Question: I want to compute the extent of haze of an image for each block. This is done by finding the dark channel value that is used to reflect the extent of haze. This concept is from Kaiming He's paper on a <URL>.
The dark channel value for each block is defined as follows:

where 'I^c (x',y')' denotes the intensity at a pixel location '(x',y')' in color channel 'c' (one of Red, Green, or Blue color channel), and 'omega(x,y)' denotes the neighborhood of the pixel location '(x',y')'.
I'm not sure how to translate this equation in MATLAB?
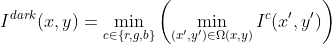
Answer: If I correctly understand what this equation is asking for, you are essentially extracting pixel blocks centered at each '(x,y)' in the image, you determine the minimum value within this pixel block for the red, green, and blue channels. This results in 3 values where each value is the minimum within the pixel block for each channel. From these 3 values, you choose the minimum of these and that is the final result for a location '(x,y)' in the image.
We can do this very easily with <URL>. What 'ordfilt2' does is that it applies an order-statistics filter to your image. You specify a mask of which pixels needs to be analyzed in your neighbourhood, it gathers those pixels in the neighbourhood that are deemed valid and sorts their intensities. You then you choose the rank of the pixel you want in the end. A lower rank means a smaller value while a larger rank denotes a larger value. In our case, the mask would be set to all logical 'true' and is the size of the neighbourhood you want to analyze.
Because you want a minimum, you would choose rank 1 of the result.
You would apply this to each red, green and blue channel, then for each spatial location, choose the minimum out of the three. Therefore, supposing your image was stored in 'im', and you wanted to apply a 'm x n' neighbourhood to the image, do something like this:
'''
%// Find minimum intensity for each location for each channel
out_red = ordfilt2(im(:,:,1), 1, true(m, n));
out_green = ordfilt2(im(:,:,2), 1, true(m, n));
out_blue = ordfilt2(im(:,:,3), 1, true(m, n));
%// Create a new colour image that has these all stacked
out = cat(3, out_red, out_green, out_blue);
%// Find dark channel image
out_dark = min(out, [], 3);
'''
'out_dark' will contain the dark channel image you desire. The key to calculating what you want is in the last two lines of code. 'out' contains the minimum values for each spatial location in the red, green and blue channels and they are all <URL> operation and look at the third dimension to finally choose which out of the red, green and blue channels for each pixel location will give the output value.
With an example, if I use 'onion.png' which is part of MATLAB's system path, and specify a 5 x 5 neighbourhood (or 'm = 5, n = 5'), this is what the original image looks like, as well as the dark channel result:

---
# Sidenote
If you're an image processing purist, finding the minimum value for pixel neighbourhoods in a grayscale image is the same as finding the grayscale <URL> in MATLAB and specify the ''rectangle'' flag.
As such, the equivalent code using morphology would be:
'''
%// Find minimum intensity for each location for each channel
se = strel('rectangle', [m n]);
out_red = imerode(im(:,:,1), se);
out_green = imerode(im(:,:,2), se);
out_blue = imerode(im(:,:,3), se);
%// Create a new colour image that has these all stacked
out = cat(3, out_red, out_green, out_blue);
%// Find dark channel image
out_dark = min(out, [], 3);
'''
You should get the same results as using 'ordfilt2'. I haven't done any tests, but I highly suspect that using 'imerode' is faster than using 'ordfilt2'... at least on higher resolution images. MATLAB has highly optimized morphological routines and are specifically for images, whereas 'ordfilt2' is for more general 2D signals.